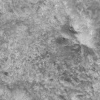
Atmospheric dust classification: not_dusty